Question: I'm in a situation where I have a table called 'Elements'. Now I'm creating a table called 'Divergences' that will store basically pairs of 'Elements'. The purpose of 'Divergence' is to check if two 'Elements' have diverging answers.
'''
Element Divergence
--------- ----------
ElementId ElementId1
ElementId2
'''
In the above table schema, 'ElementId1' and 'ElementId2' are mapping to 'ElementId' in 'Elements' table and form the for the 'Divergence' table.
I use where I create the tables in SQL Server Management Studio and later I do a 'Update Model from Database...' in Entity Framework Designer.
The problem I'm facing is that when EF Designer generates the model it creates 2 sets 'ICollection<Element>' inside the 'Element' class namely 'Elements' and 'Elements1'.

This doesn't give me a 'Divergences' DbSet.
What I'd want to have is a 'Divergence' class where I'd do something like this in code:
'''
Divergence d = new Divergence();
d.Element1 = element1;
d.Element2 = element2;
Database.Divergences.Add(d);
Database.SaveChanges();
'''
and later on:
'''
Element e = Database.Elements.Single(e => e.ElementId == 7);
var divergences = e.Divergences;
'''
I tried adding a new column to the 'Divergence' table like this:
'''
Element Divergence
--------- ------------
ElementId DivergenceId
ElementId1
ElementId2
'''
This correctly leads to a '1 <-> *' relationship in Entity Framework Designer. I finally get a 'Divergences' DbSet but 'DivergenceId' property is useless in the code and I still get the 2 sets in the 'Element' class. It's important to note that 'ElementId1' and 'ElementId2' still form the composite primary key.
What do you think is the correct way of mapping this specific situation? Thanks for the input.
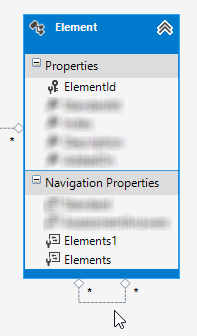
Answer: Instead of...
'''
Divergence d = new Divergence();
d.Element1 = element1;
d.Element2 = element2;
Database.Divergences.Add(d);
Database.SaveChanges();
'''
... you could actually use:
'''
element1.Elements = new List<Element>();
// if that collection isn't already instantiated, for example in the constructor
element1.Elements.Add(element2);
Database.SaveChanges();
'''
This will create exactly the same SQL 'INSERT' statements to the link table without the need of having a 'Divergence' entity. (Change tracking will recognize that you changed the relationship by adding an item to the collection and infer the necessary SQL commands from this change. 'element1' and 'element2' must be attached to the context in state 'Unchanged', but that is also required for your original code in order to work correctly.)
Also, instead of ...
'''
Element e = Database.Elements.Single(e => e.ElementId == 7);
var divergences = e.Divergences;
'''
... you can fetch the columns from the 'Divergences' table like so:
'''
var divergences = Database.Elements.Where(e => e.ElementId == 7)
.SelectMany(e1 => e1.Elements.Select(e2 => new
{
ElementId1 = e1.ElementId,
ElementId2 = e2.ElementId,
}))
.ToList();
'''
So, you will get your desired results without the 'Divergence' entity and honestly I would use it this way. I'm not aware of a way to force EF to create that entity with database first approach, unless you introduce some artificial additional column like you did. If there is a way it is probably a hack or more difficult to achieve and maintain than just working with EF's default, that is without a 'Divergence' entity.
However, you could consider to remove one of the collections (just delete it in the model surface). Having both is a bit confusing in this model in my opinion. Or at least rename them to 'SourceElements' and 'TargetElements' for example :)